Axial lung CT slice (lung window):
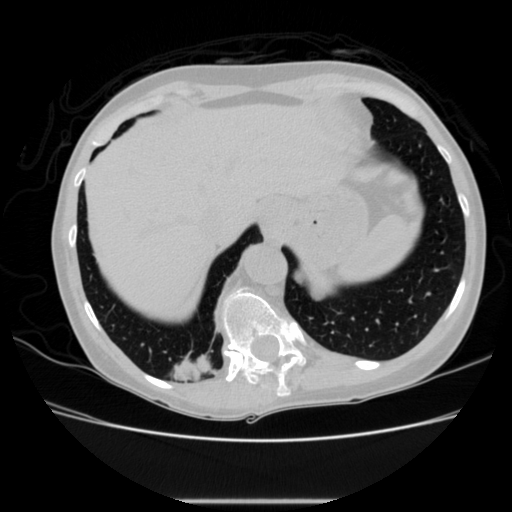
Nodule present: no